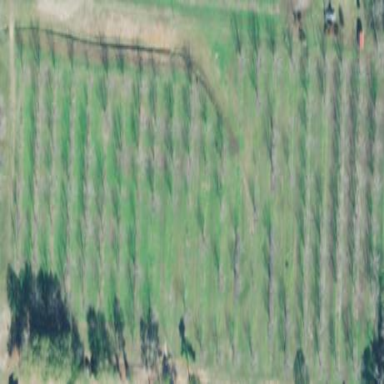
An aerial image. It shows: Orchard.